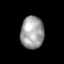
Tissue: lung
Cell type: Endothelial cells
Senescence score: 0.6137
Nuclear area (px): 748
Mean DAPI intensity: 157.719